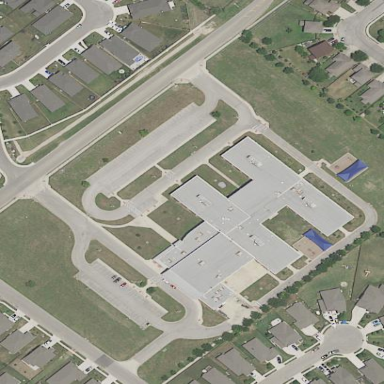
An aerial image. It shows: School.